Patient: sex F, age 66
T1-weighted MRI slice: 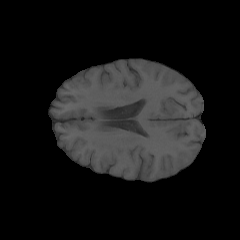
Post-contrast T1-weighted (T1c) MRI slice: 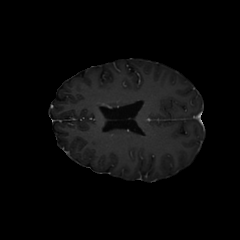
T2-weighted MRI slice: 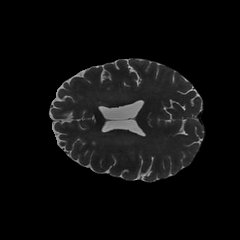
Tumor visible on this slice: no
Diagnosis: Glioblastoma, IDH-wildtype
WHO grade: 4